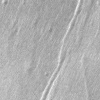
Atmospheric dust classification: not_dusty